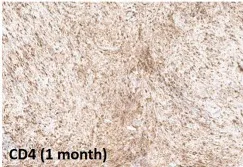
Pathologic and immunohistochemical assessment of response. (D), Brisk CD4+ T cell infiltration in tibial biopsy one month after ILI.
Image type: pathology (immunostaining)